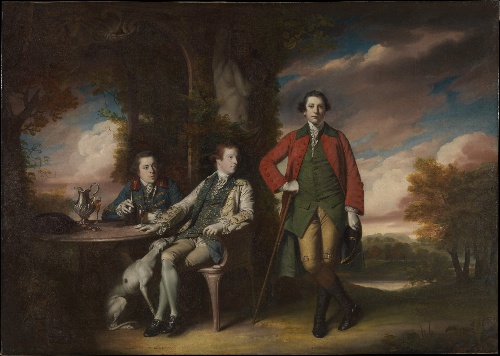
Title: The Honorable Henry Fane (1739–1802) with Inigo Jones and Charles Blair
Artist: Sir Joshua Reynolds
Artist bio: British, Plympton 1723–1792 London
Date: 1761–66
Object type: Painting
Classification: Paintings
Medium: Oil on canvas
Dimensions: 100 1/4 x 142 in. (254.6 x 360.7 cm)
Department: European Paintings
Credit line: Gift of Junius S. Morgan, 1887
Accession year: 1887
Repository: Metropolitan Museum of Art, New York, NY
Tags: Men|Portraits|Dogs